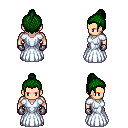
a pixel art fantasy rpg character, male body template, human, light skin, underdress, white pants, green short topknot hairstyle, metal gloves, black shoes, four views (front, back, left, right), 2x2 character sprite sheet, small pixel art, hard edges, no anti-aliasing